Field crop: maize
Growth stage: 2
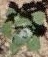
Species: chenopodium